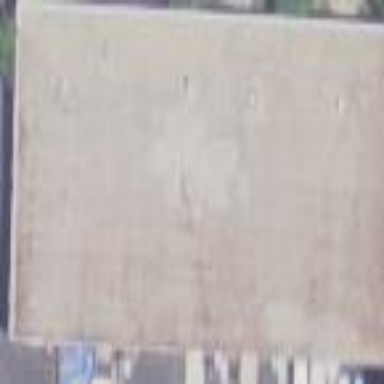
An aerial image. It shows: Warehouse.